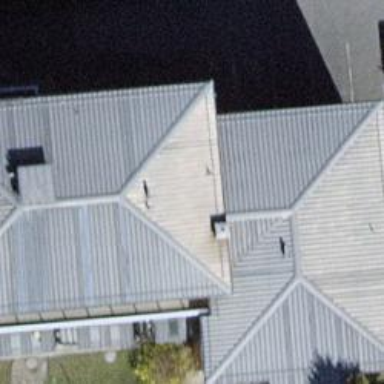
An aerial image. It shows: Part of building.